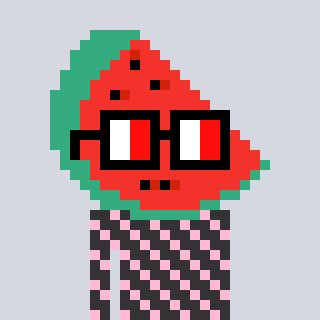
a pixel art character with square glasses with black frames and red eyes, a watermelon-shaped head and a grayscale-colored body on a cool background